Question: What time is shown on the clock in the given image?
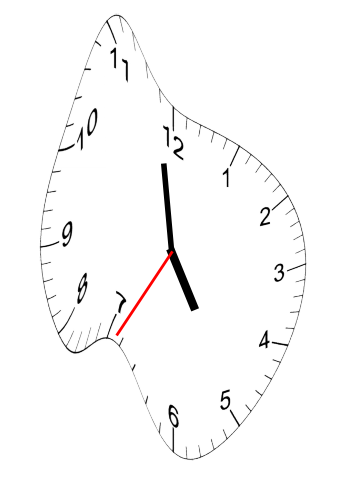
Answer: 04:58:35